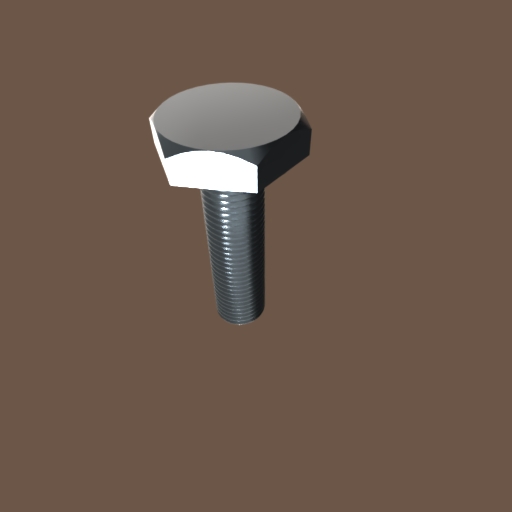
Label: bolt